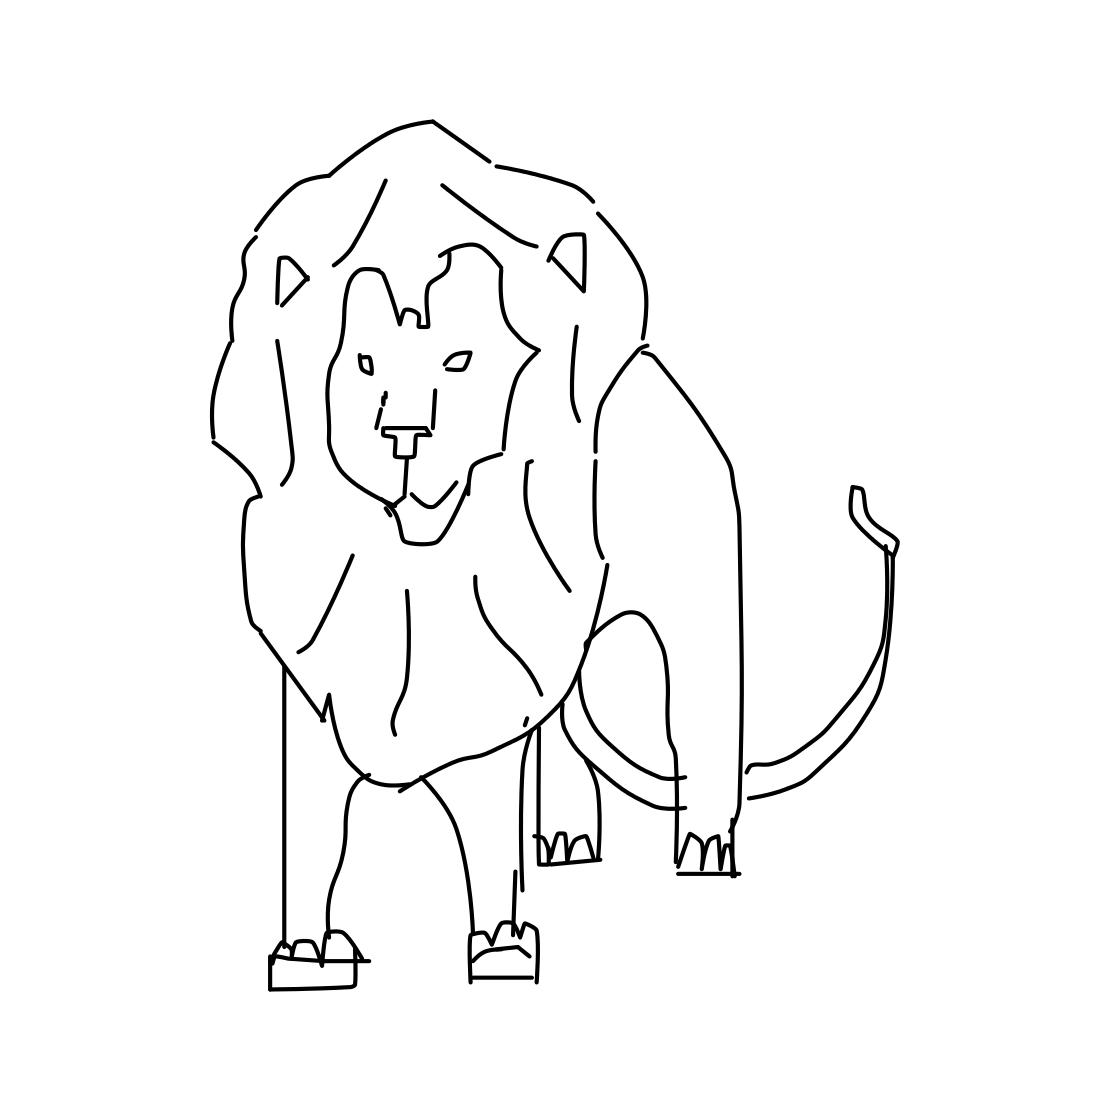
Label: lion